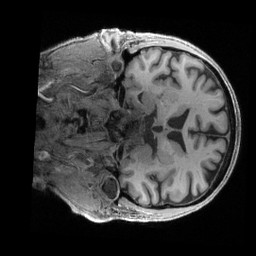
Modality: T1w
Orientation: coronal
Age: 64
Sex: male
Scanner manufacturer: siemens
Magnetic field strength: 3 T
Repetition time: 2.4 s
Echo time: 0.00228 s